Question: Note: I'm using Monotouch.
I'd like to know if there's a way to use 'UISlider' object as an 'UISwitch' object. I mean... I want to use the 'UISlider' object only in two states (100% or 0%), and I want to block the other states for the user interaction.
I'm trying to do this because I'm developing a software, and it'll control the illumination of some modules. The problem is that there are modules with dimmer (0% through 100%), and non-dimmer modules (0% or 100% value), and I need the 'UISlider' working as I mentioned before in the second case.
The problem with the 'UISwitch' is that is a totally different component visually, it's not as thin as the slider and i cannot put icons representing the state of ON and OFF (beside it as in the attached photo), and I was wondering that maybe the UI is gonna be a mess with slider and switchs...

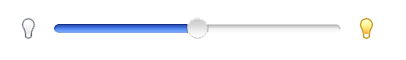
Answer: You can set the target/action of the 'UISlider' and programmatically force it to one of the extremes.
I'd set 'continuous' to 'NO', and then animate the slider to the closer end (to make it more apparent to the user what is happening).
per your question, here's a typical mechanism to animate a value:
'''
UISlider *slider;
[UIView animateWithDuration:0.2 // seconds
animations:^{
slider.value = (YES) ? 1.0 : 0.0; // modify this line as appropriate
}];
'''